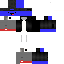
A female skeleton skin with dark skin, wearing white bald dressed in a blue hoodie and red pants, featuring a closed mouth.